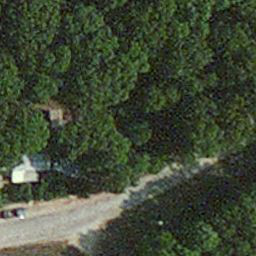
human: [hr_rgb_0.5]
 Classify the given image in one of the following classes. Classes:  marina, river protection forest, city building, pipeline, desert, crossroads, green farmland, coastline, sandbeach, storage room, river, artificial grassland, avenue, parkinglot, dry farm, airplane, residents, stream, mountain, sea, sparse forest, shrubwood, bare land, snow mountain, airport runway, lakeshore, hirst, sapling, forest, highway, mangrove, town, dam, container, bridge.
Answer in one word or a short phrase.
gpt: avenue